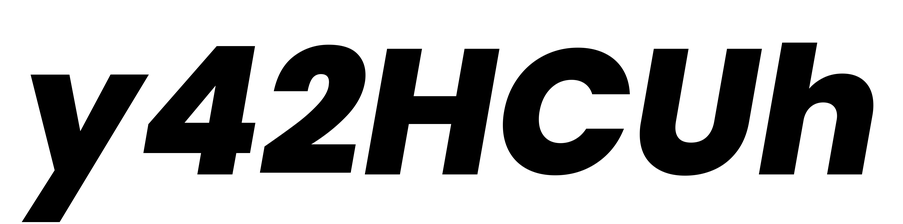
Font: Poppins-ExtraBoldItalic